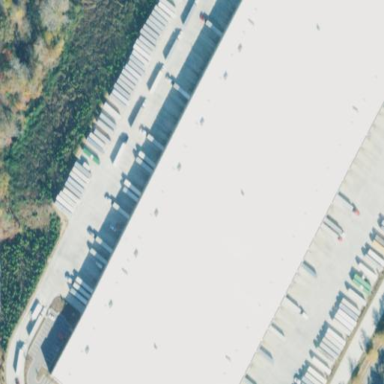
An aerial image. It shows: Warehouse building.